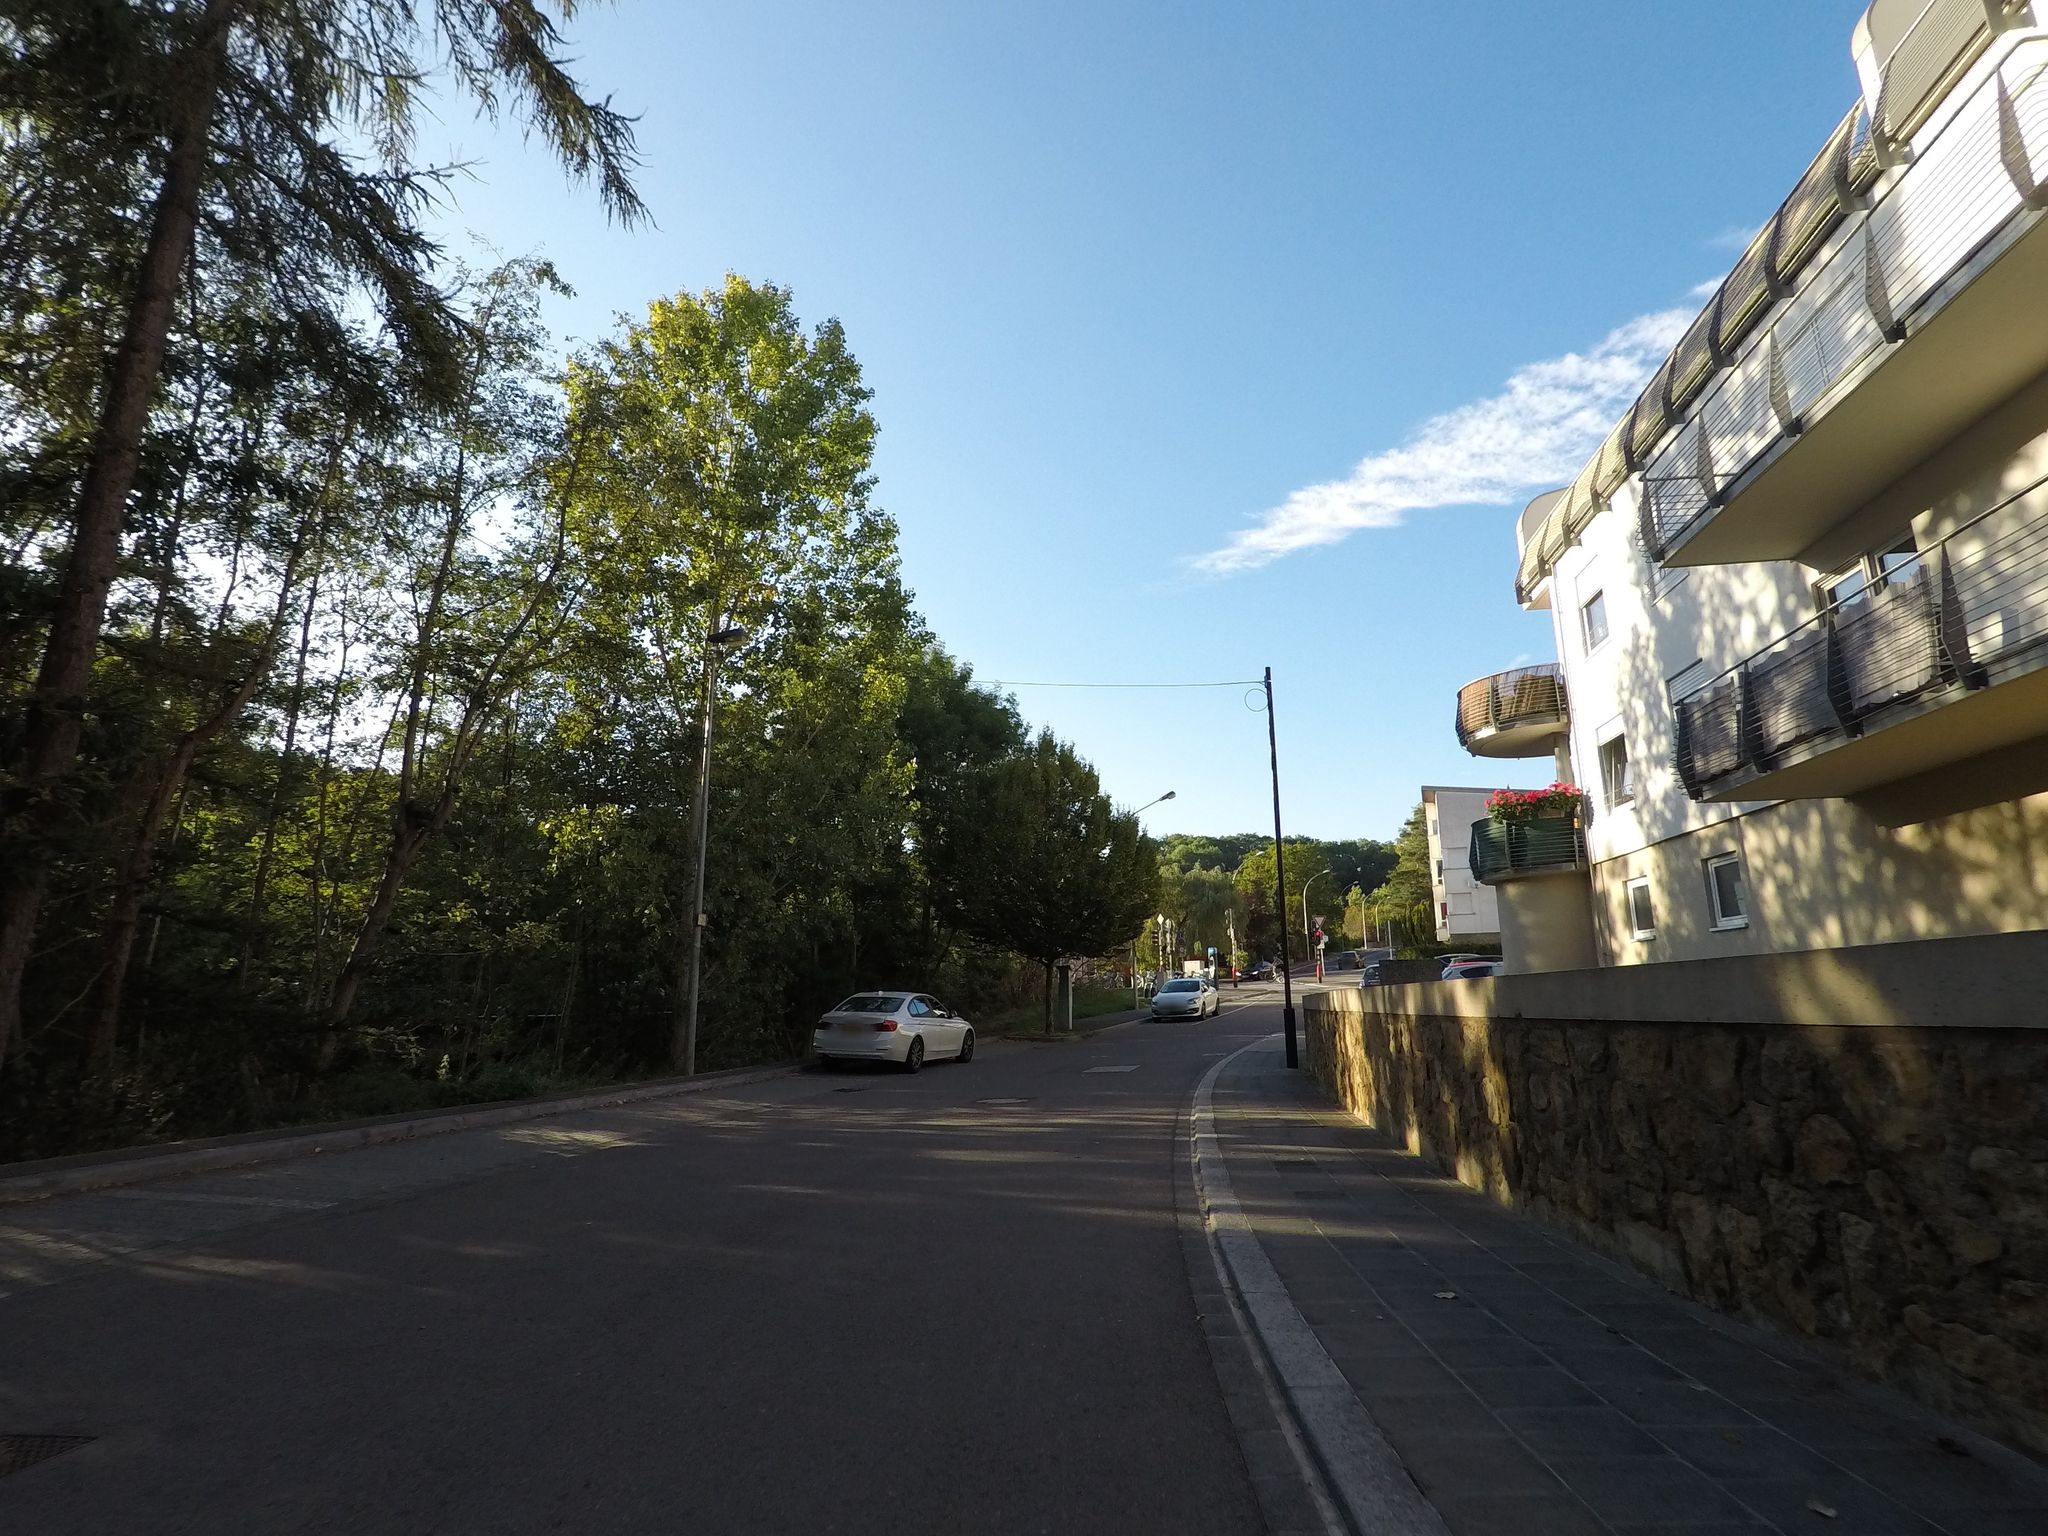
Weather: clear
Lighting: day
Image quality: good
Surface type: cycling surface
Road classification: cycleway, residential
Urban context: urban centre
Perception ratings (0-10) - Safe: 3.88, Lively: 7.06, Beautiful: 9.18, Boring: 2.56, Depressing: 4.89, Wealthy: 5.91